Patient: sex M, age 49
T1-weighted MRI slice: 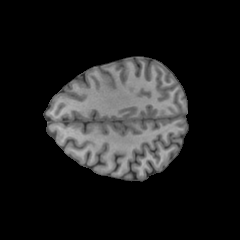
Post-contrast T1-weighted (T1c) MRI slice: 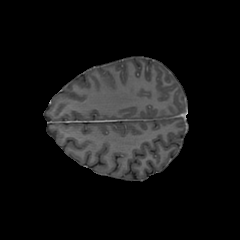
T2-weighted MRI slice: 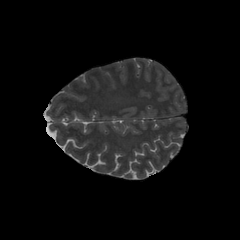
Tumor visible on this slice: no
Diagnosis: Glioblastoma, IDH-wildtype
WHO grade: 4